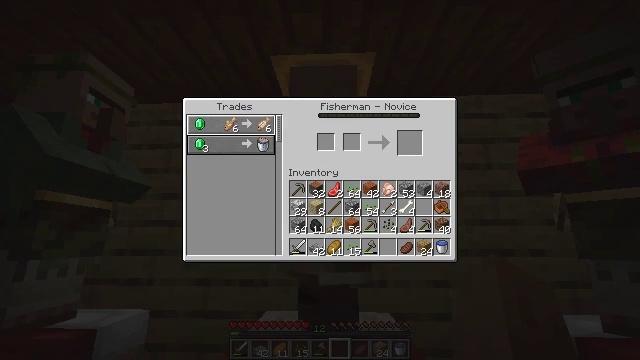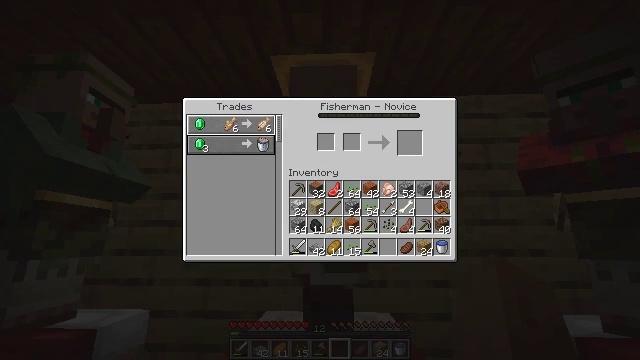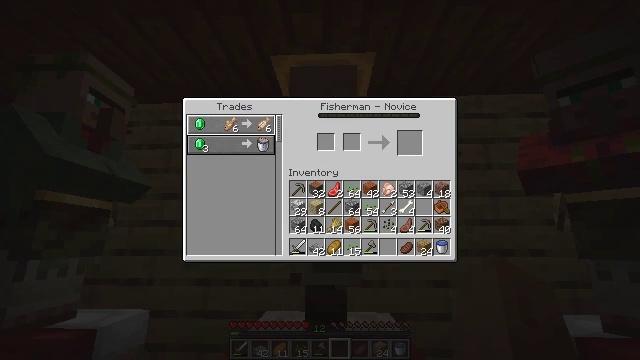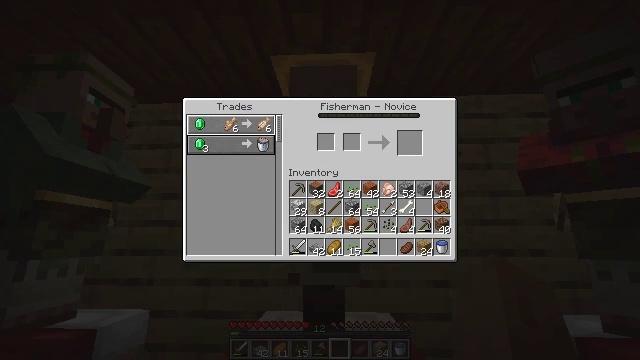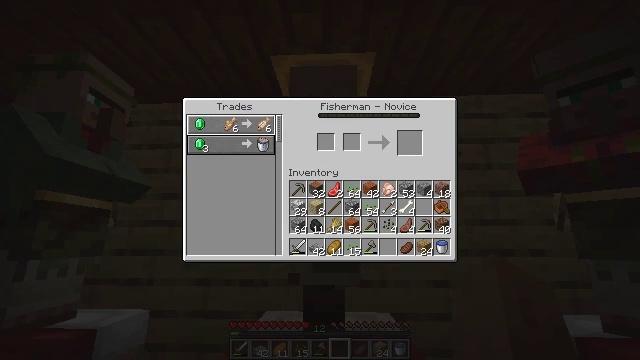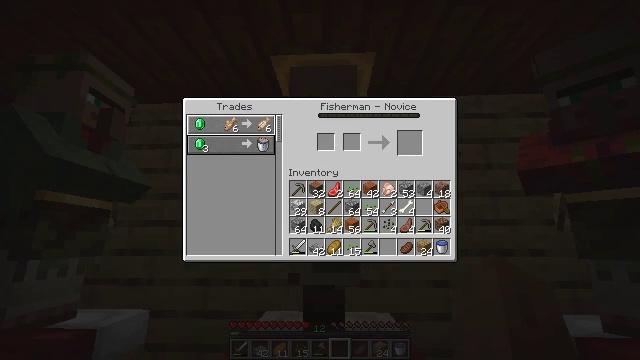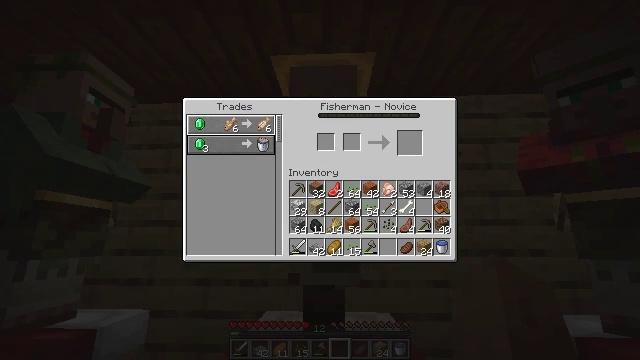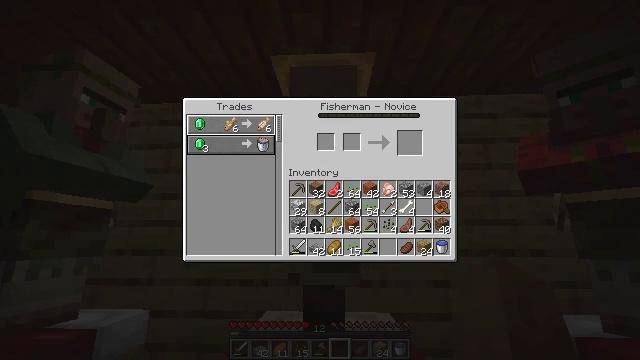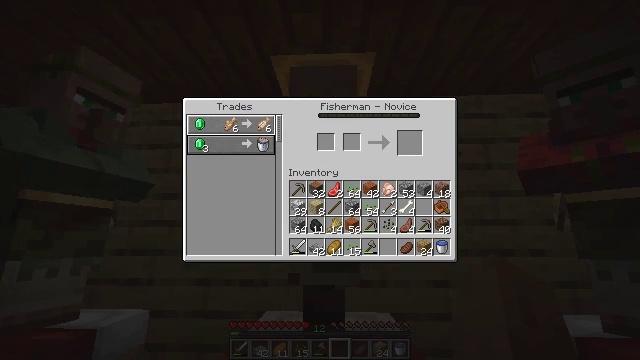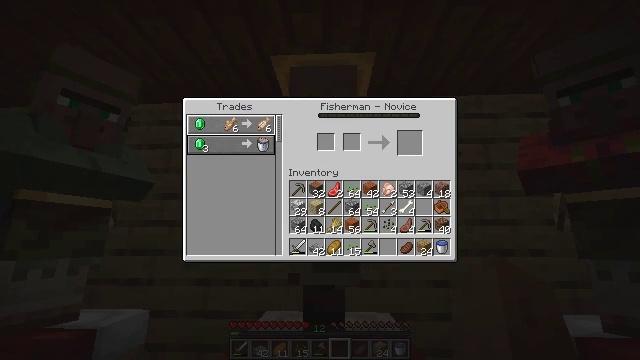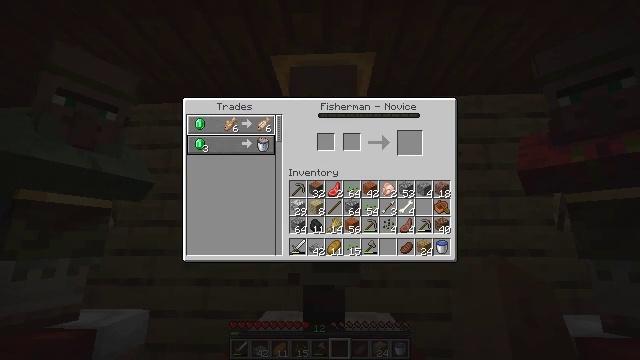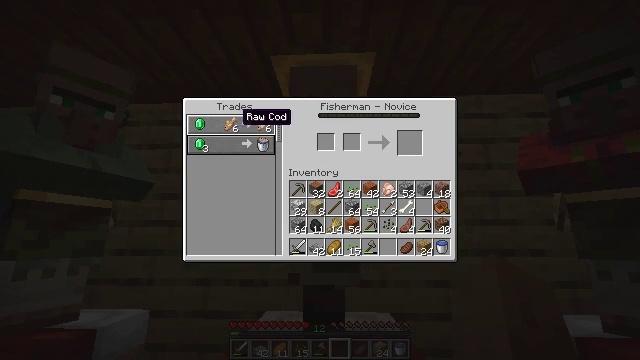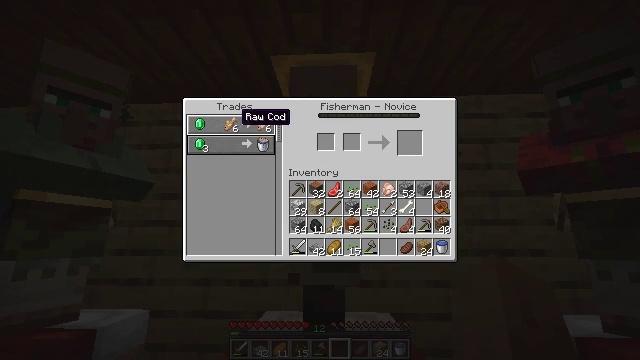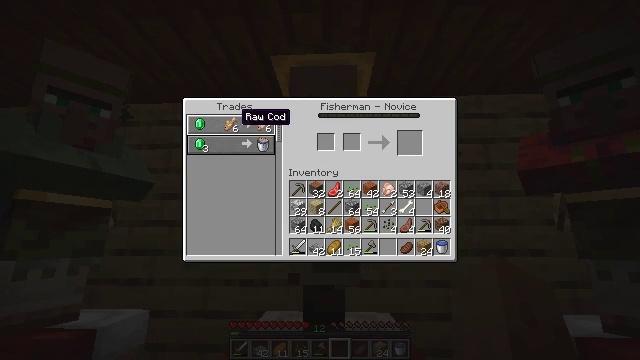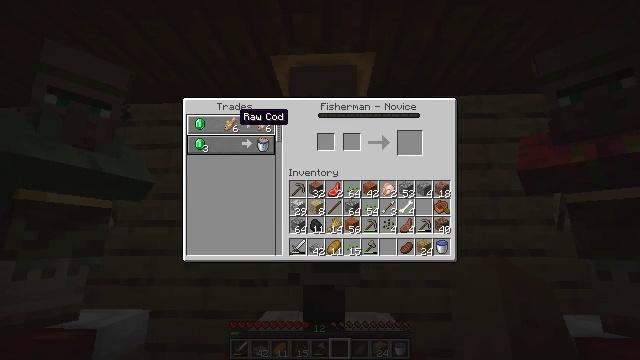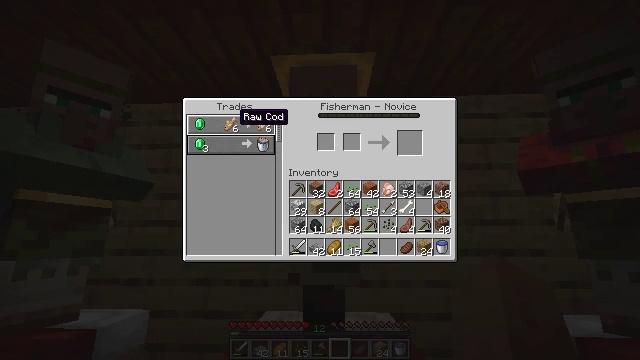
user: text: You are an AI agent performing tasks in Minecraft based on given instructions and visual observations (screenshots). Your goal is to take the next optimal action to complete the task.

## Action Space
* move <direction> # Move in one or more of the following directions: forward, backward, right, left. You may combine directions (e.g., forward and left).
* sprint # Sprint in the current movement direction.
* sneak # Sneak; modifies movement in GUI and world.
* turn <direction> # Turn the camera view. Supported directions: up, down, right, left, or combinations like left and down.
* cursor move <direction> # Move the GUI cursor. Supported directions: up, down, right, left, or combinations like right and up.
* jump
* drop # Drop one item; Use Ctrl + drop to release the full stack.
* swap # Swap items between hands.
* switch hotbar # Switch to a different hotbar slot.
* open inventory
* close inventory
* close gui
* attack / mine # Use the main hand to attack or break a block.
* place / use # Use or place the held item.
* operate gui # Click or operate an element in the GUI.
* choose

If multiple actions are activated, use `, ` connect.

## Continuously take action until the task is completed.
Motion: motion action
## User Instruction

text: Collect cobblestone slabs from your build.
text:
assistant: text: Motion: no_op
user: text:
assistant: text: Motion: no_op
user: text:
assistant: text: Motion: no_op
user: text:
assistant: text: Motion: no_op
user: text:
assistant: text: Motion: no_op
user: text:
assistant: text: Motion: no_op
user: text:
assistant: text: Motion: no_op
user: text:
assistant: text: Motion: no_op
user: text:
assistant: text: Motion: no_op
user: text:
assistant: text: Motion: no_op
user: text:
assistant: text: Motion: no_op
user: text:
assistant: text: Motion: no_op
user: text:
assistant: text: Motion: no_op
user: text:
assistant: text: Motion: no_op
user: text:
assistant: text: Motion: no_op
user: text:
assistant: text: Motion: no_op
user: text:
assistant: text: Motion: no_op
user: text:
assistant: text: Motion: no_op
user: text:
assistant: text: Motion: no_op
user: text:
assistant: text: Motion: no_op
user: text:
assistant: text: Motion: cursor move right
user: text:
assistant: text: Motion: cursor move right
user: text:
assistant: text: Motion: no_op
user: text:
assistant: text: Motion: no_op
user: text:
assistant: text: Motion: no_op
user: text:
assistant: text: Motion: no_op
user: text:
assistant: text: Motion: no_op
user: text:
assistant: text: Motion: no_op
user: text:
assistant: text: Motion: no_op
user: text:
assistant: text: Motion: no_op